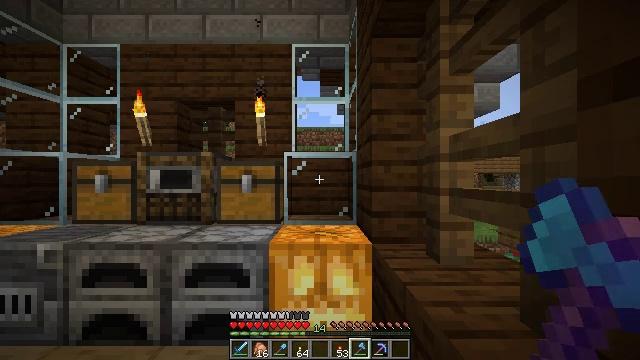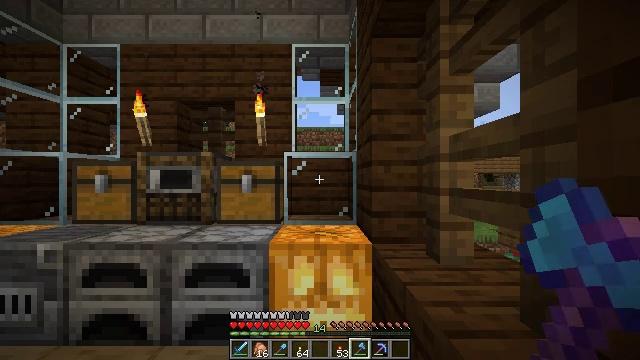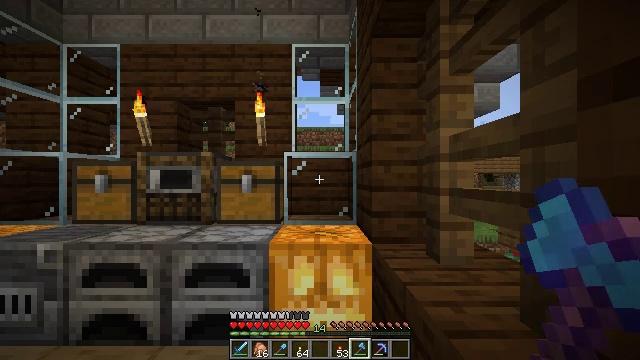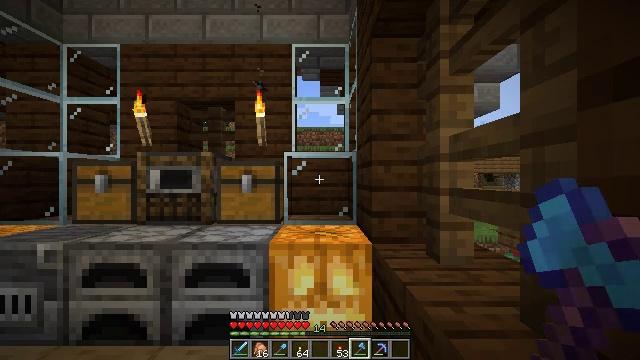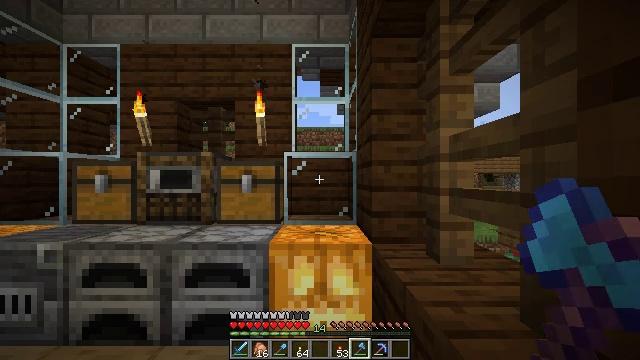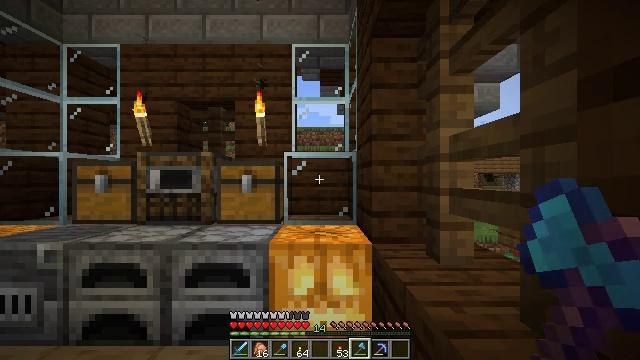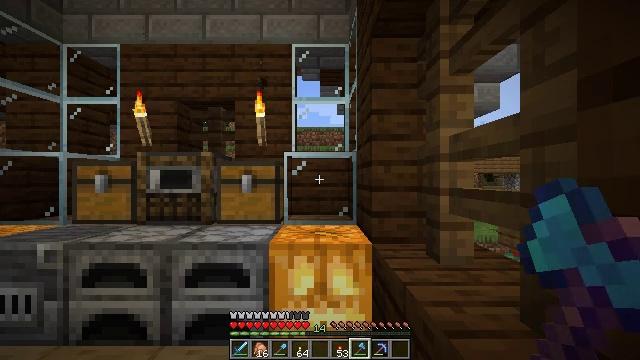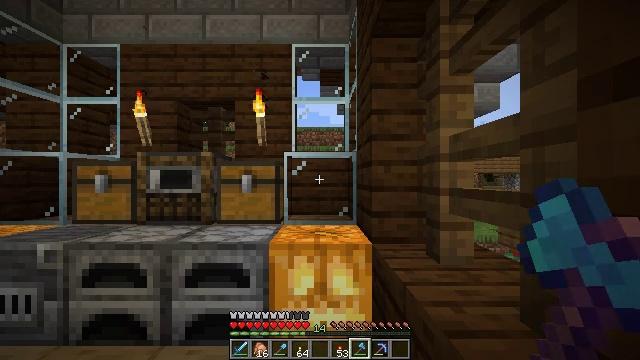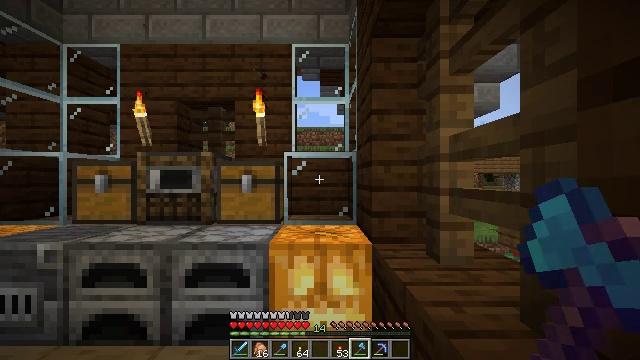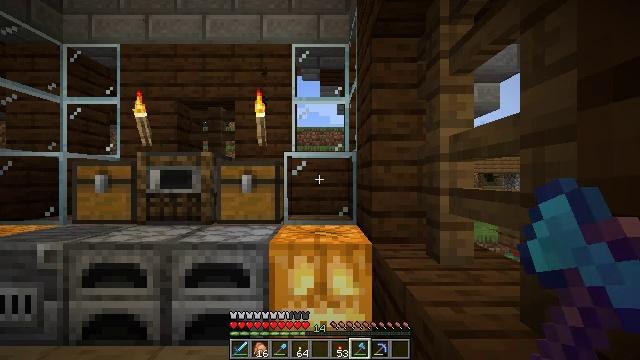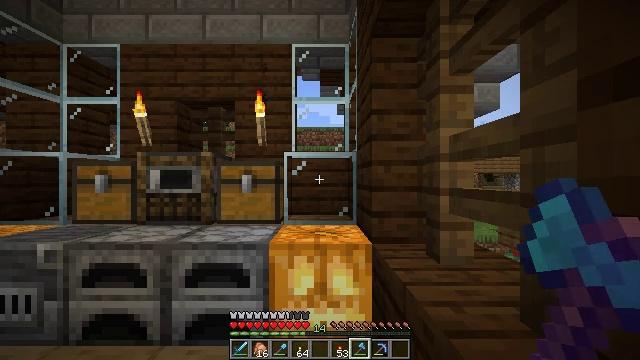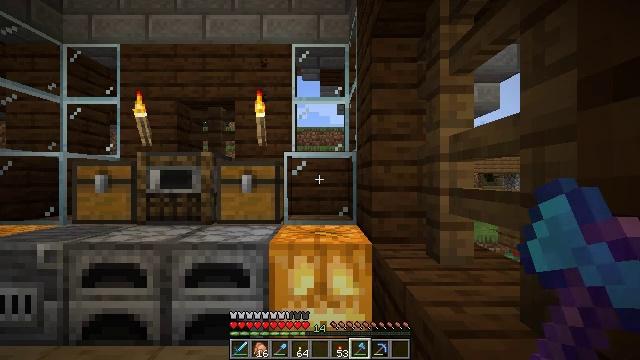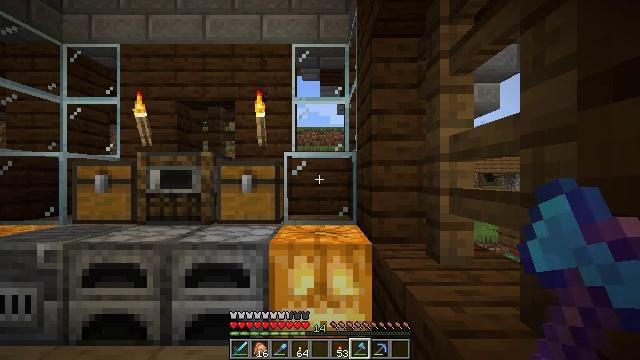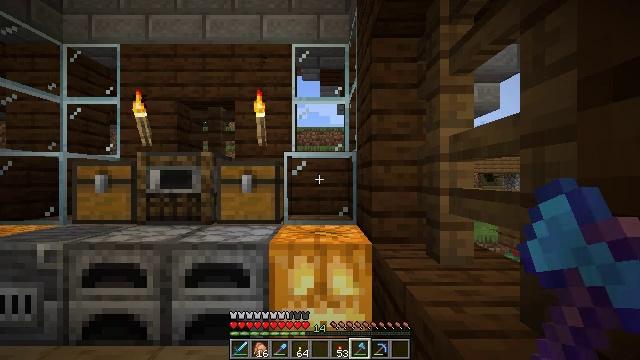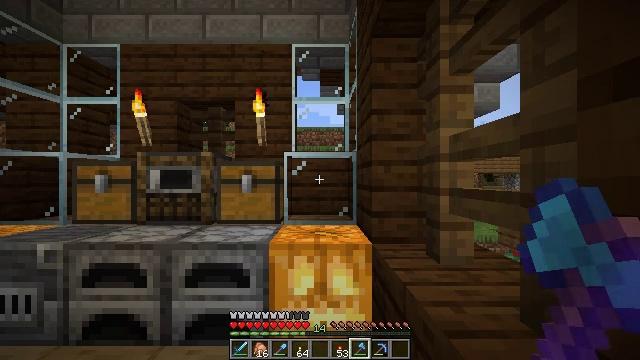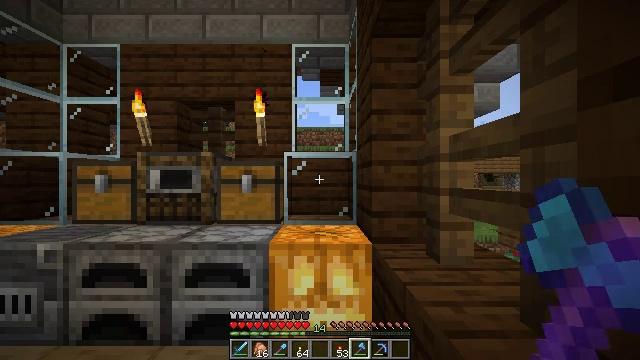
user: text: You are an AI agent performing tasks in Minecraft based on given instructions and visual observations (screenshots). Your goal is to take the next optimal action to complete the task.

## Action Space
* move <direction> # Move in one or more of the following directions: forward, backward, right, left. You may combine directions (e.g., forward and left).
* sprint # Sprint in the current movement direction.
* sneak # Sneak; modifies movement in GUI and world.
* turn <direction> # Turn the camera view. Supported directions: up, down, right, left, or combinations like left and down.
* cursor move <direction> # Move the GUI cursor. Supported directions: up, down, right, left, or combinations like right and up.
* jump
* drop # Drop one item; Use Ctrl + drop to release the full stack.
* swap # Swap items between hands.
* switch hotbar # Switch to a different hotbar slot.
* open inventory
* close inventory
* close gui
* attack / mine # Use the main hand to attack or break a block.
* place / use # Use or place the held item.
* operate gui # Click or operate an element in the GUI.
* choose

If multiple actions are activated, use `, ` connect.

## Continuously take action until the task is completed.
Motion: motion action
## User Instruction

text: Craft a brown bed with wool and dye.
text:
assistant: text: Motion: no_op
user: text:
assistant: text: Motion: no_op
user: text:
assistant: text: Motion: no_op
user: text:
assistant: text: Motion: no_op
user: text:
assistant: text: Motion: no_op
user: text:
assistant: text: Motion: no_op
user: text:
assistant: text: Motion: no_op
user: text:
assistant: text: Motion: no_op
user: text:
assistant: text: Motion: no_op
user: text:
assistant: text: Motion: no_op
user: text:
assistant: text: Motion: no_op
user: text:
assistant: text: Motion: no_op
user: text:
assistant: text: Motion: no_op
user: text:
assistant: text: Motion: no_op
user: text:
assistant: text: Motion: no_op
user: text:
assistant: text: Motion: no_op
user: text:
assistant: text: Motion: no_op
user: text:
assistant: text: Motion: no_op
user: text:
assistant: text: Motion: no_op
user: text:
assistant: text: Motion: no_op
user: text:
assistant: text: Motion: no_op
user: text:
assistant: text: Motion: no_op
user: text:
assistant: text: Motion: no_op
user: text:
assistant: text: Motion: no_op
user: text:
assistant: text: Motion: no_op
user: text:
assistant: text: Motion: no_op
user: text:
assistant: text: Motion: no_op
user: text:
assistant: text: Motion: no_op
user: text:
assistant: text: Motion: no_op
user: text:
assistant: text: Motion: no_op